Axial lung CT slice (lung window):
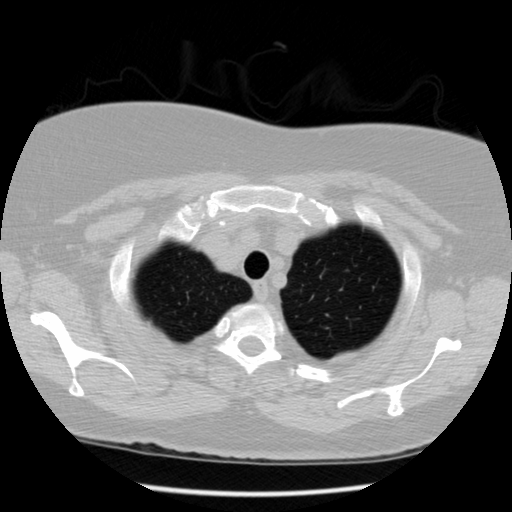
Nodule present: no